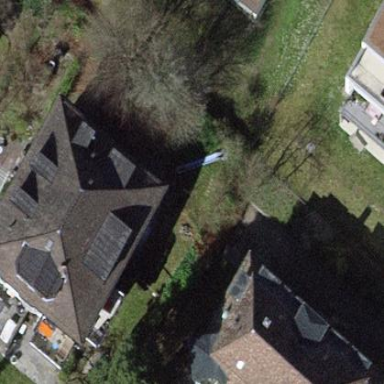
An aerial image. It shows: Building with pyramidal roof shape.